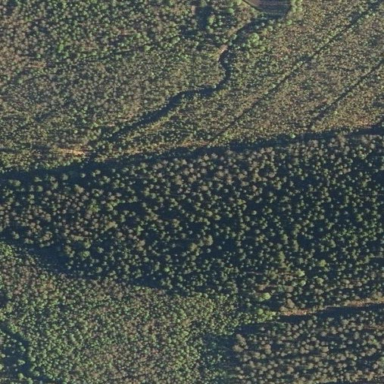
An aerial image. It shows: Woodland with needle-leaved trees.